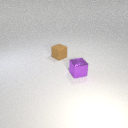
small brown rubber cube behind small purple metal cube